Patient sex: M
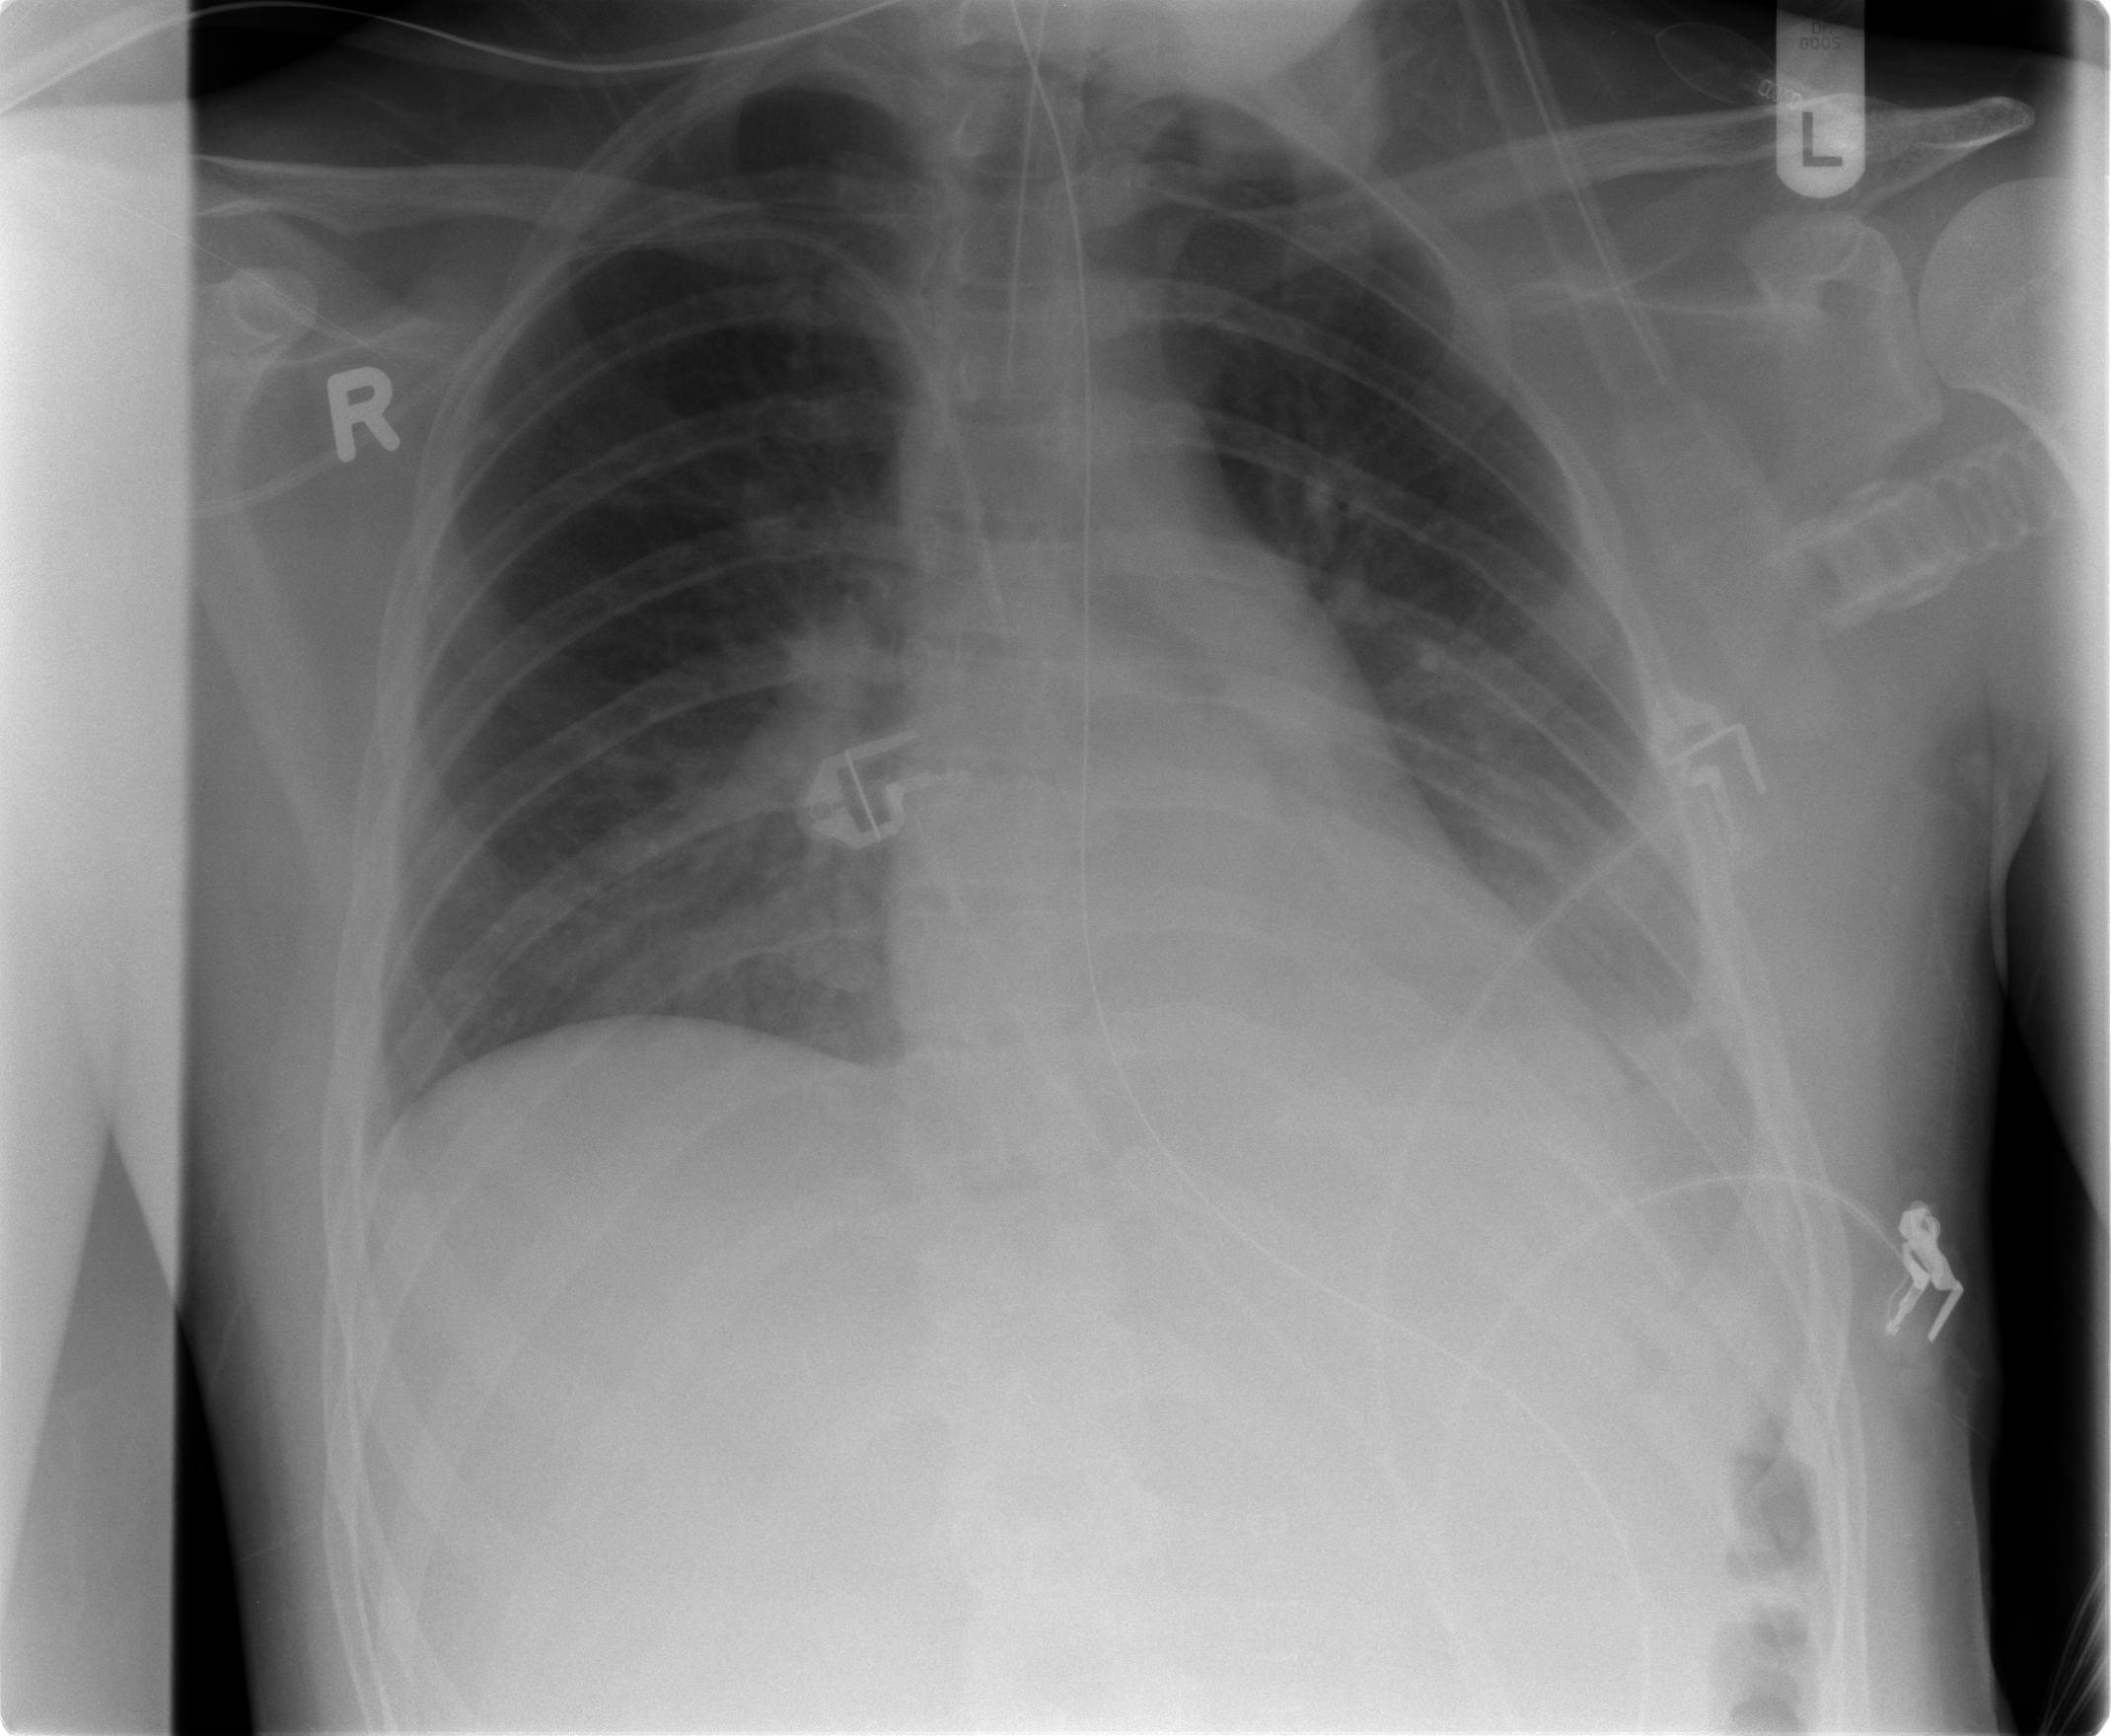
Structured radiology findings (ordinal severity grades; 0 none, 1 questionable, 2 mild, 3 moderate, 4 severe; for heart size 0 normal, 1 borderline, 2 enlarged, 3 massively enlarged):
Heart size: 0
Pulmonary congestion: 0
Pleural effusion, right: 0
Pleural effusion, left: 2
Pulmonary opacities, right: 0
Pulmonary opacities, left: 0
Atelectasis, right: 2
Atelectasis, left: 2